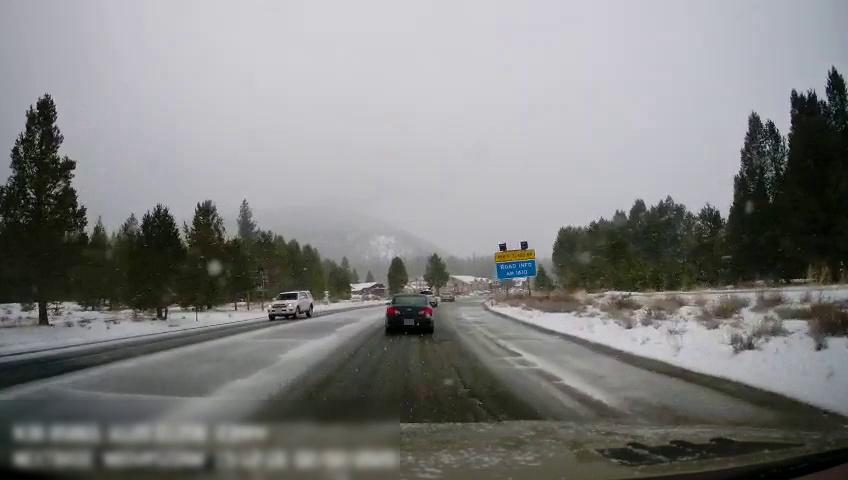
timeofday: Day
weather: Snowy
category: Drivable Space
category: Vehicles | Car
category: Vehicles | SUV
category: Vehicles | Car
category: Vehicles | SUV
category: Traffic | Signs
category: Traffic | Signs